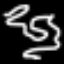
Label: squiggle